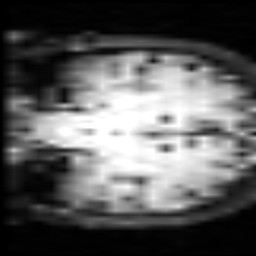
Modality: inplaneT2
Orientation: coronal